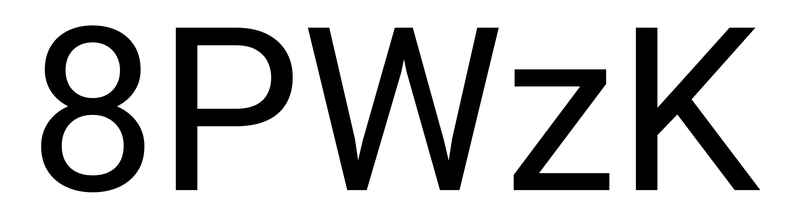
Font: Roboto_Regular